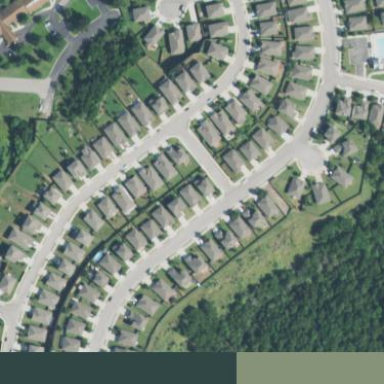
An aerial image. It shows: Residential area composed of single-family homes.